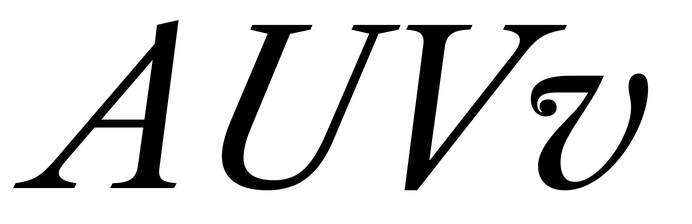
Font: LibreCaslonText-Italic_Italic